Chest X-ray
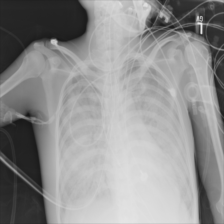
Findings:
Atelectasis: negative
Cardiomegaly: negative
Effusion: negative
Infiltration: negative
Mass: negative
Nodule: negative
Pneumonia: negative
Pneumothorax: negative
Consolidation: positive
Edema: negative
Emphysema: negative
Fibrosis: negative
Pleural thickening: negative
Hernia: negative